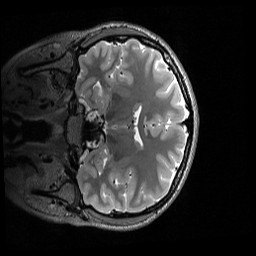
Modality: T2w
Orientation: coronal
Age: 23
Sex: female
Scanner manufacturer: siemens
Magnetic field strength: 3 T
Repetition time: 3.2 s
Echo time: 0.565 s